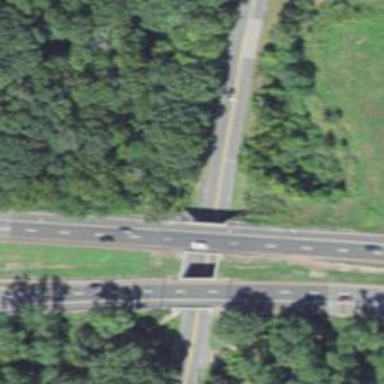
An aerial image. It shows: Motorway bridge with asphalt surface.